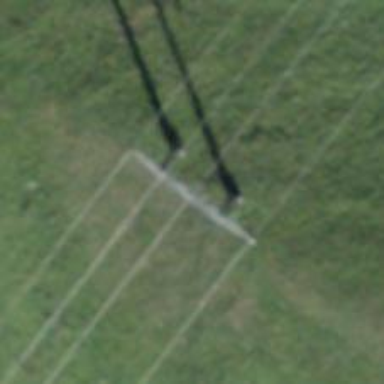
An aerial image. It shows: H-frame power tower with distinctive design.